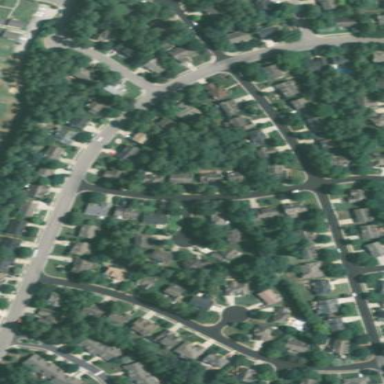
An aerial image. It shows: Residential area within neighborhood.